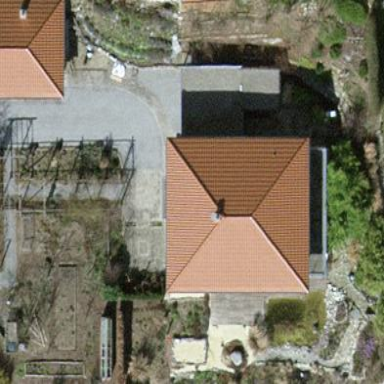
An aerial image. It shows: Simple house.